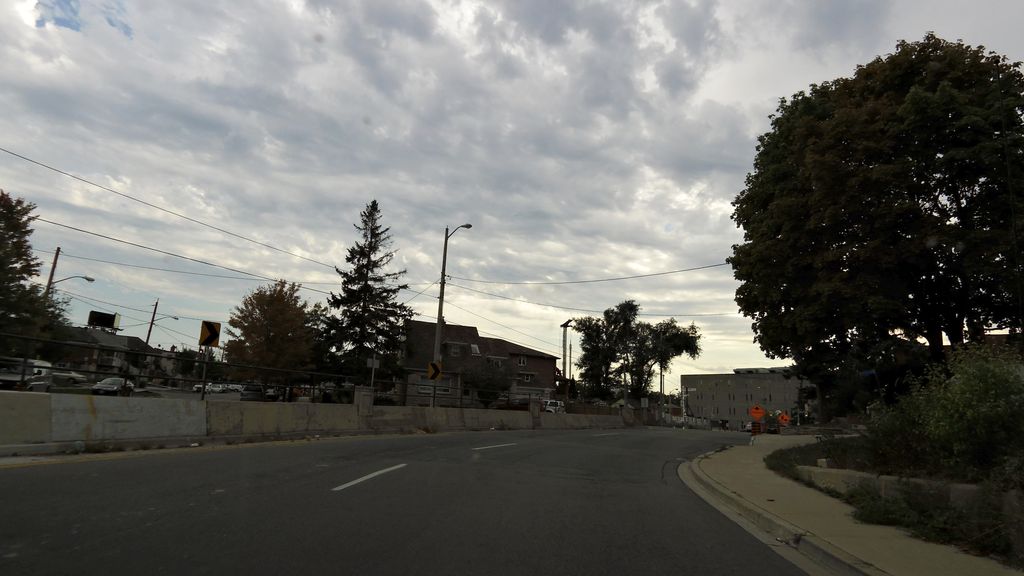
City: toronto